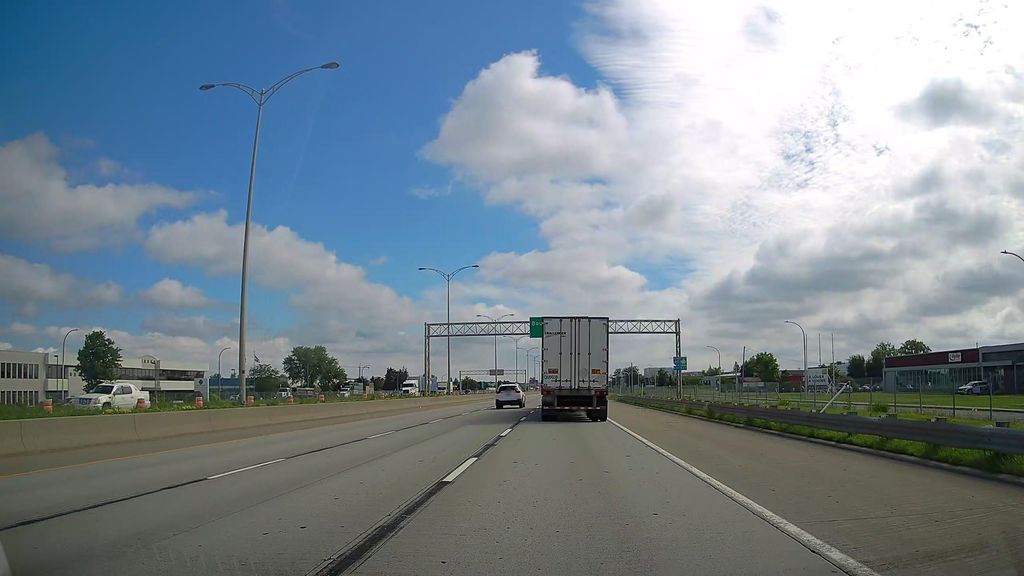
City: montreal